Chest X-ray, PA view. Patient: 56 years old, sex M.
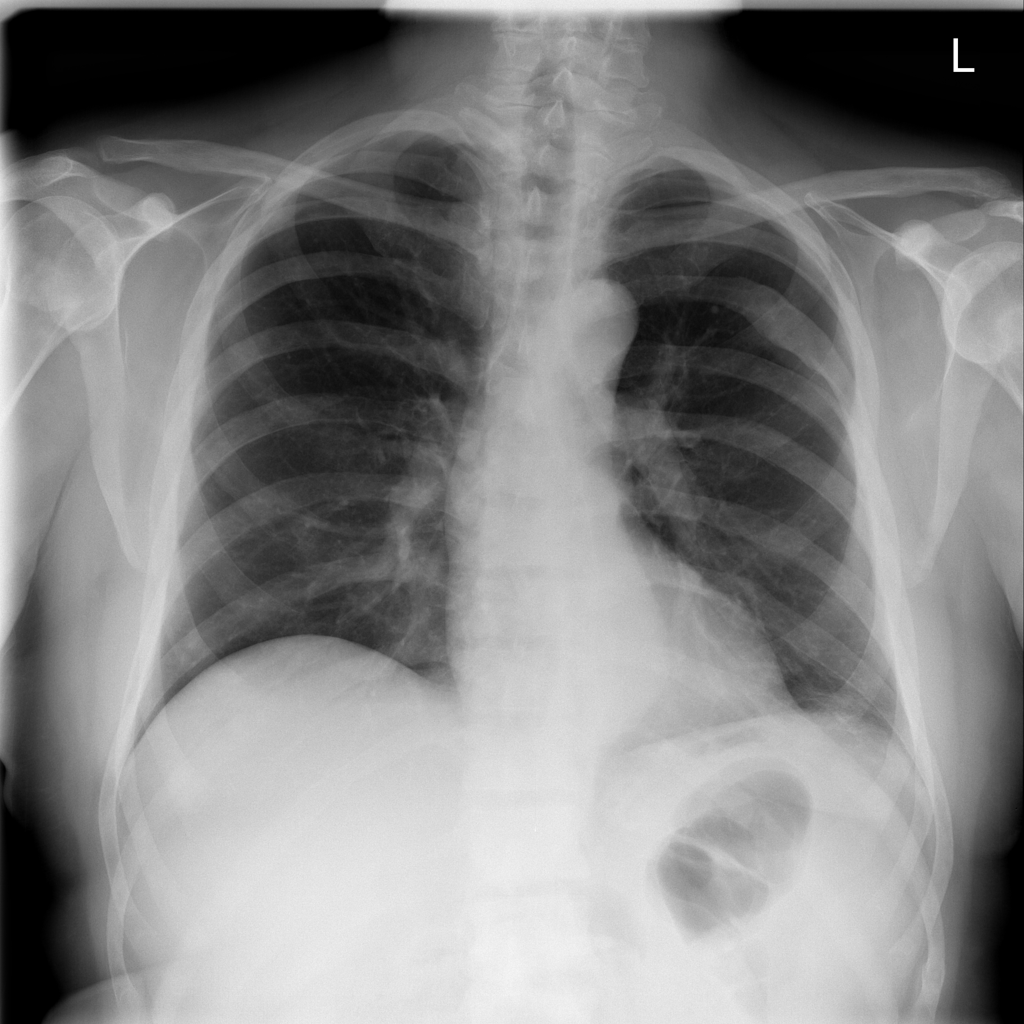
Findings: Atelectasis